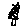
Label: tree